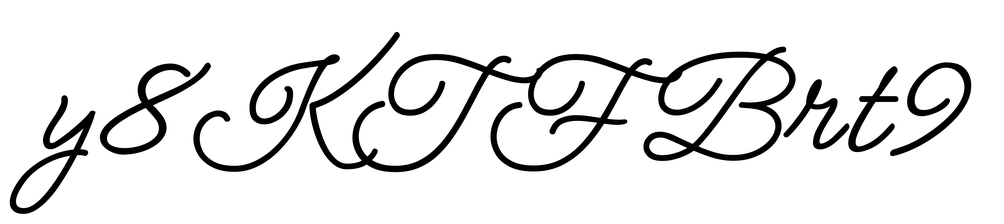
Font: MeowScript-Regular